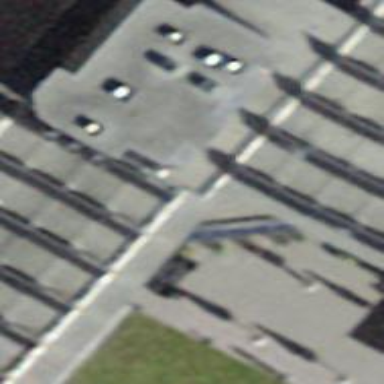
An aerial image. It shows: Restaurant.